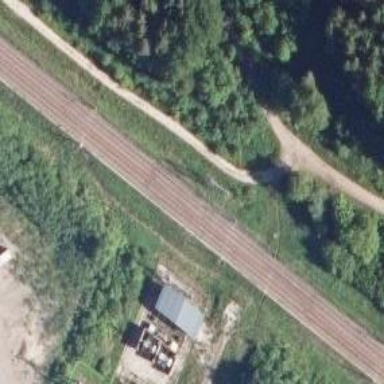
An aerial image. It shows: Neutral section for electricity along the railway.